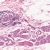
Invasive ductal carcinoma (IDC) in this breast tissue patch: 0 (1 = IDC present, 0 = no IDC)